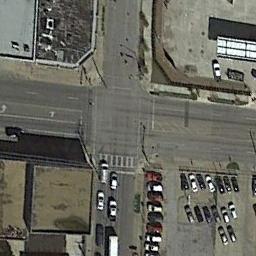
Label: intersection